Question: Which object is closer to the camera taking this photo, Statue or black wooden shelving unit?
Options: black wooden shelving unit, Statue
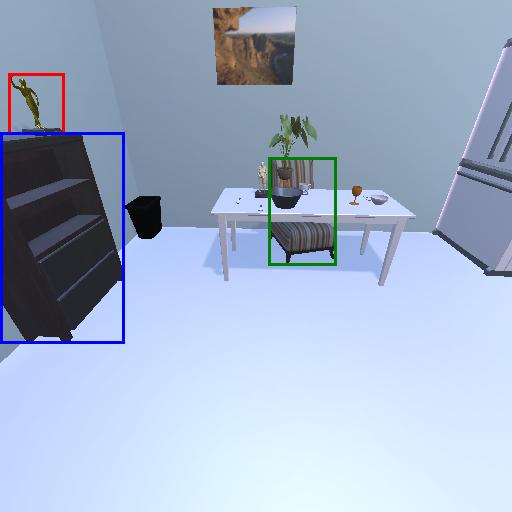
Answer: black wooden shelving unit